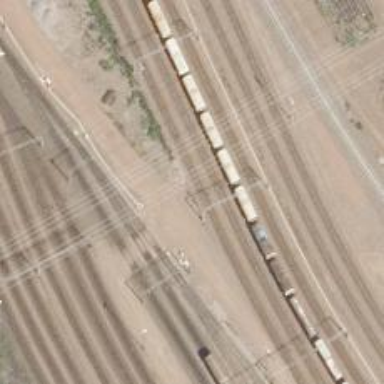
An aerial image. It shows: Level crossing with saltire marking.